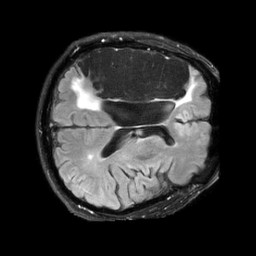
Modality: FLAIR
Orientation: axial
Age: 52
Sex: male
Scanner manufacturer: siemens
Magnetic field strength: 3 T
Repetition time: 9 s
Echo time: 0.099 s